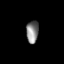
Tissue: lung
Cell type: Fibroblasts
Senescence score: 0.576
Nuclear area (px): 270
Mean DAPI intensity: 131.644